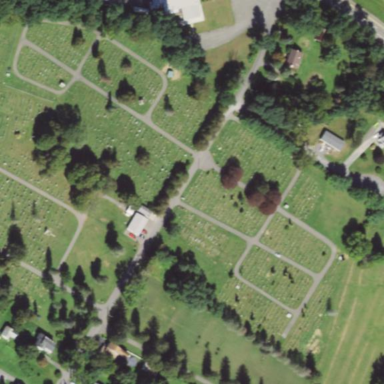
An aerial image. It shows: Graveyard area designated as cemetery.